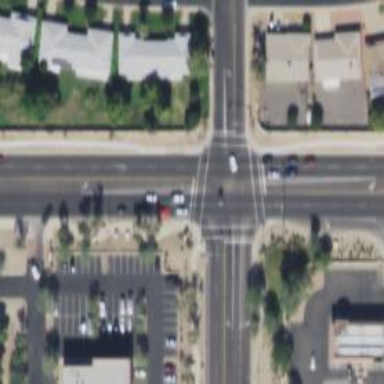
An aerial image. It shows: Solid stop line on the road.